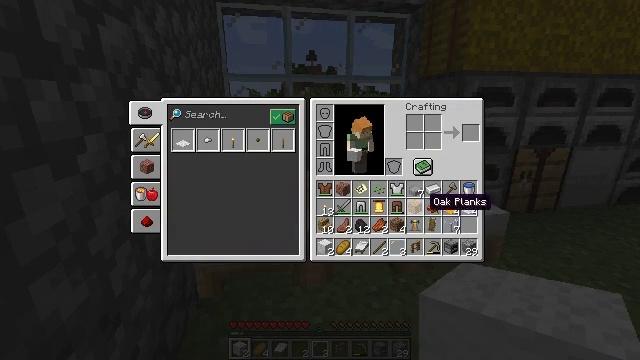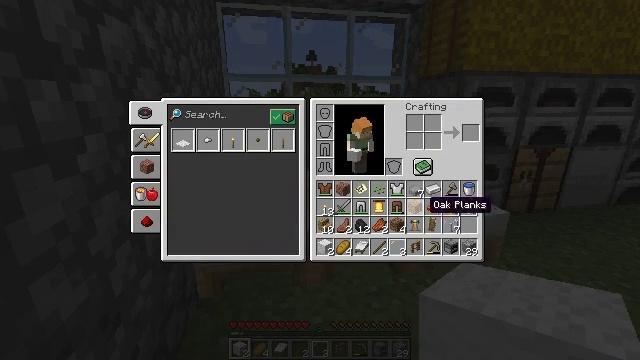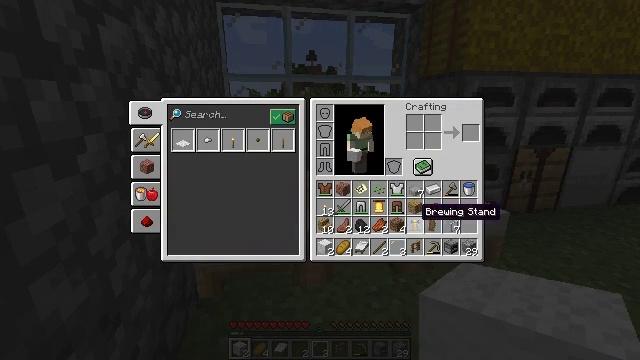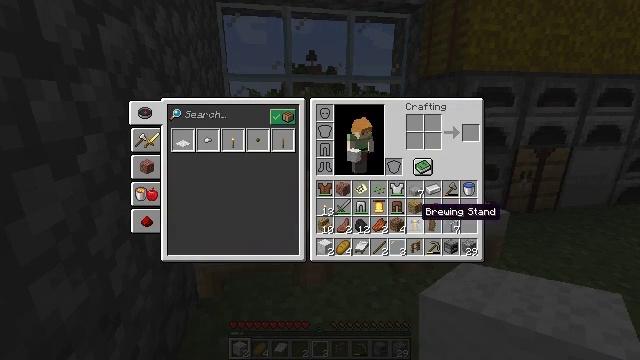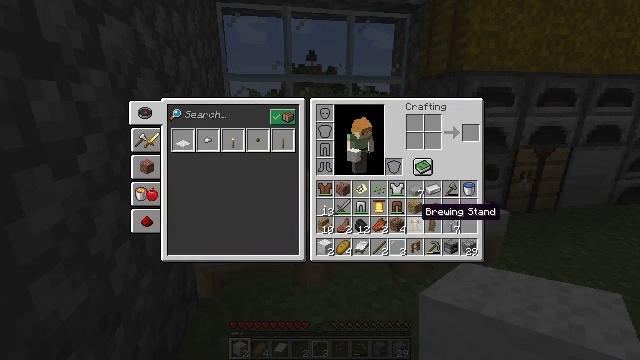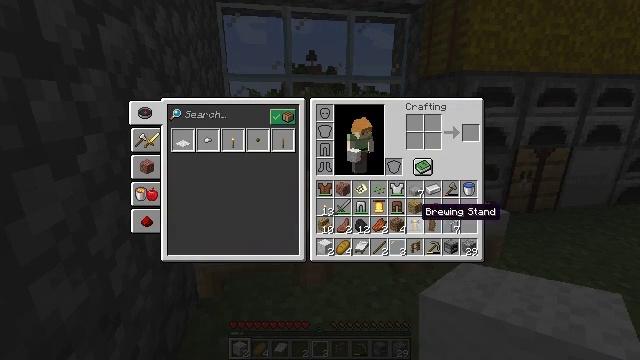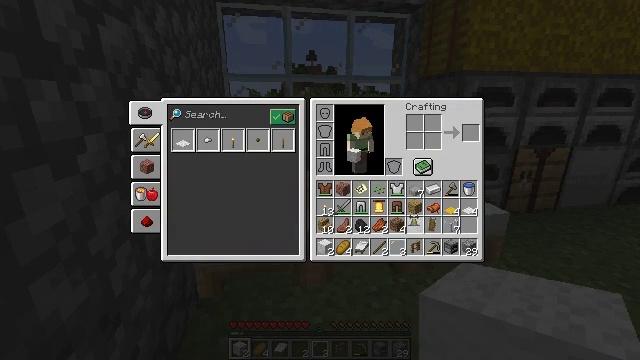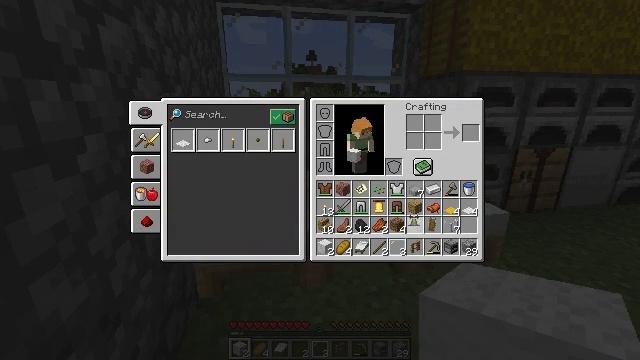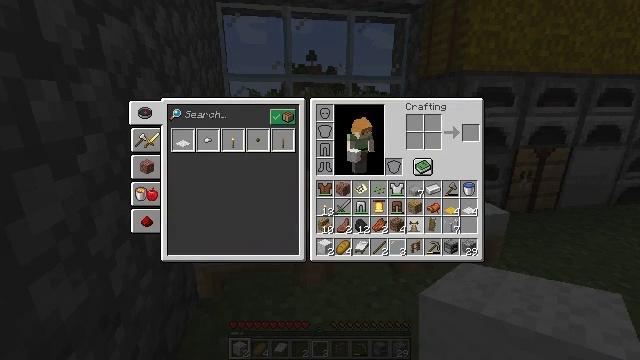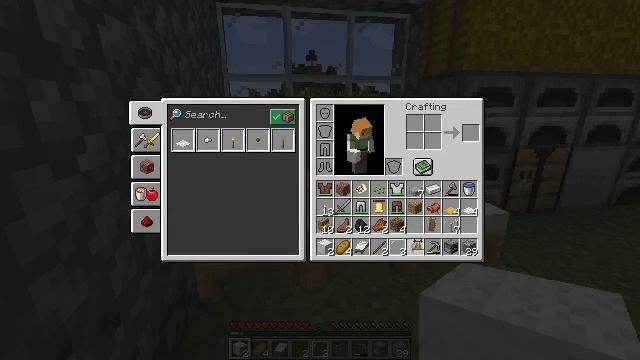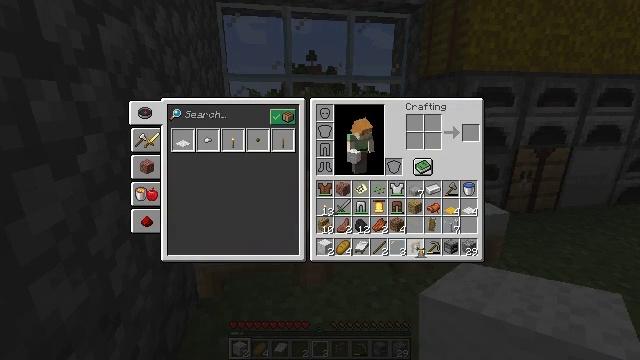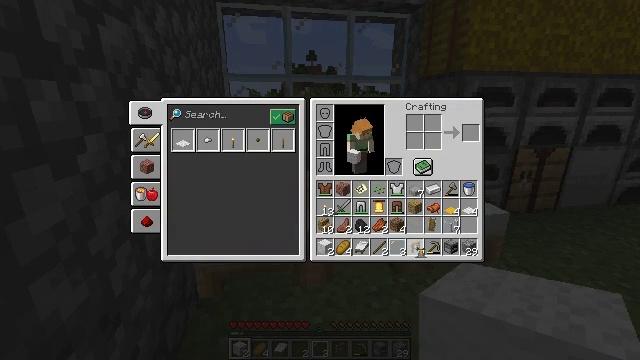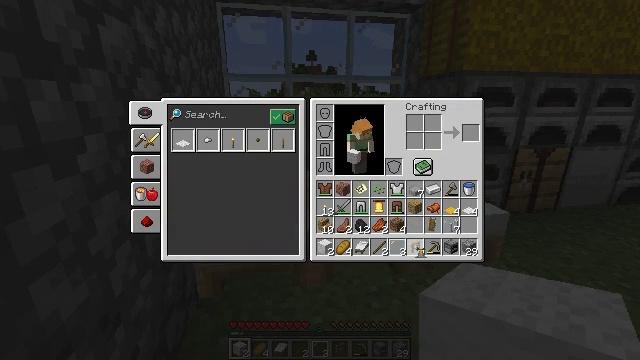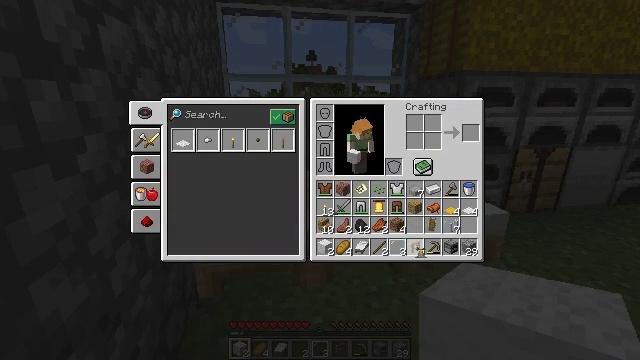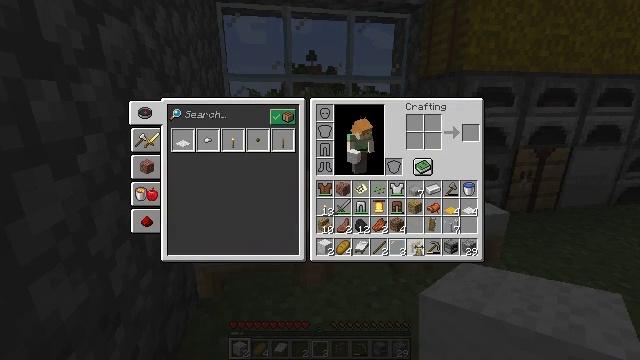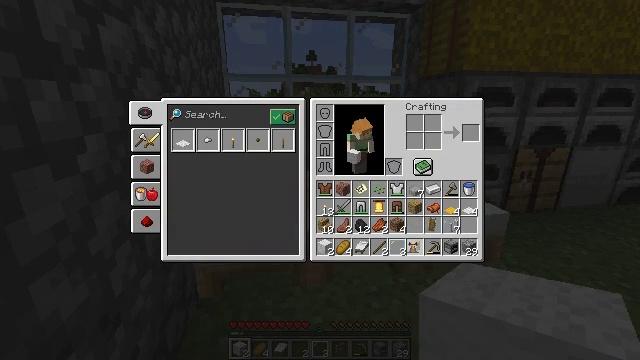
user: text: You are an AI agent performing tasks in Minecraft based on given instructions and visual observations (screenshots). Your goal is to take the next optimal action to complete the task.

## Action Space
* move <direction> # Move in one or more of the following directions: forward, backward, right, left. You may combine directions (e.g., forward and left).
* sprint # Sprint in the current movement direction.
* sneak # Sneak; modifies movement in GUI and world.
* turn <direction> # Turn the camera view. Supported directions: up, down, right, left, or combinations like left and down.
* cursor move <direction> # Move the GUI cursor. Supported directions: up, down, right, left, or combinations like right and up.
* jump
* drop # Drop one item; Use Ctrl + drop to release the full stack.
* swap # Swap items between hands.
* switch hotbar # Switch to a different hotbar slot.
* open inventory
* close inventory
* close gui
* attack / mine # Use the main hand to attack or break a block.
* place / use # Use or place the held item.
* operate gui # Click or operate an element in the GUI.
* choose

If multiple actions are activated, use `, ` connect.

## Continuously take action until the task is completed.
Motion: motion action
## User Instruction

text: Get dirt block.
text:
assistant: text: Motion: no_op
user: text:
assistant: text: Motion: cursor move left and down
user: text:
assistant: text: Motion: no_op
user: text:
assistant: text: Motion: no_op
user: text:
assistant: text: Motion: no_op
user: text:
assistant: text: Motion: operate gui
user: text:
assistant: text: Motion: operate gui
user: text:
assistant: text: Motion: operate gui
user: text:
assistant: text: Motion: cursor move down
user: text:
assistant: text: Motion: cursor move down
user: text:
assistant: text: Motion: no_op
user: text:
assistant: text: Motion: no_op
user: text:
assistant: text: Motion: no_op
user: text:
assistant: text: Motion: no_op
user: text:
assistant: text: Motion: no_op
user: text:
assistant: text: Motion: no_op
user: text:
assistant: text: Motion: operate gui
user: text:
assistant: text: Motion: operate gui
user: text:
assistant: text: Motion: operate gui
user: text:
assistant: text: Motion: no_op
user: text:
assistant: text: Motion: no_op
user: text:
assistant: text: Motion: no_op
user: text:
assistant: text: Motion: cursor move up
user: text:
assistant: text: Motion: no_op
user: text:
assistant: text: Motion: no_op
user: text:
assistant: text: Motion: no_op
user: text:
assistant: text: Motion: operate gui
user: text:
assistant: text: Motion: operate gui
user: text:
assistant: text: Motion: operate gui
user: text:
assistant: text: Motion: no_op